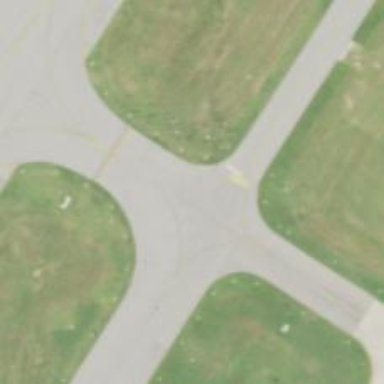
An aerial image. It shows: Image of taxiway at airport.